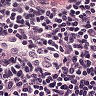
Metastatic tissue present: no